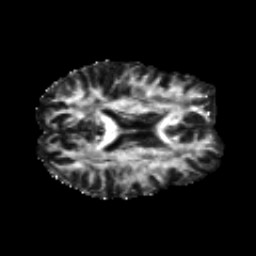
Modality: FA
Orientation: axial
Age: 27
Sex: male
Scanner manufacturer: siemens
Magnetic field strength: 3 T
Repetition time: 8.8 s
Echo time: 0.085 s